Field crop: maize
Growth stage: 1
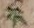
Species: atriplex